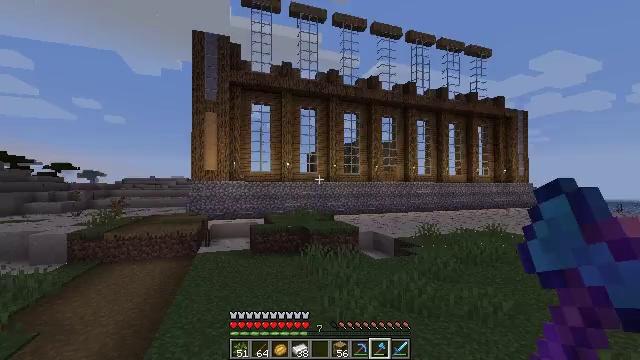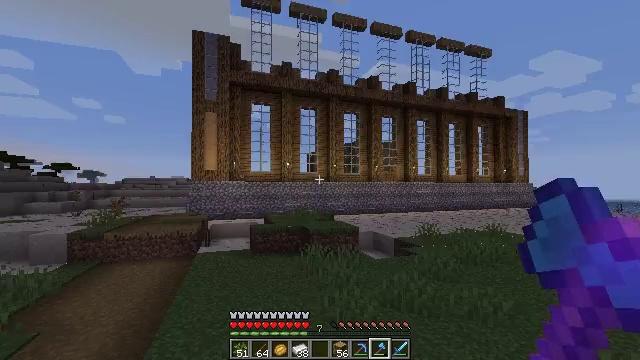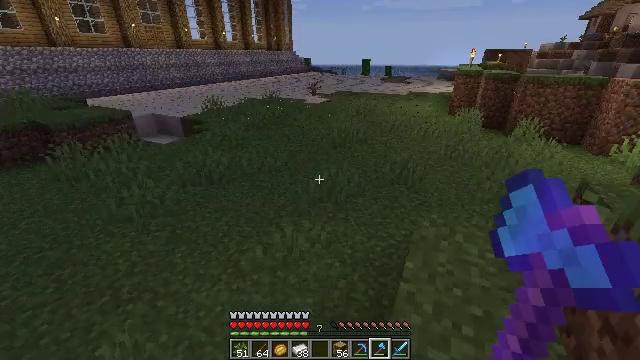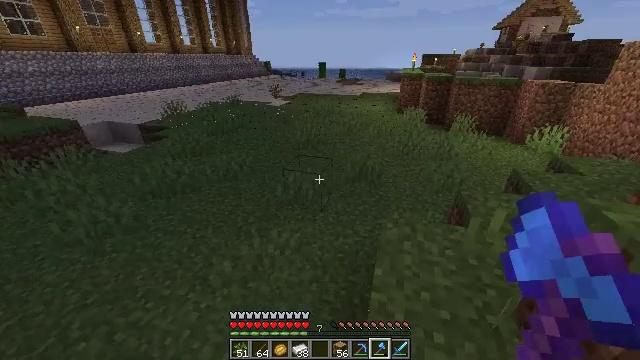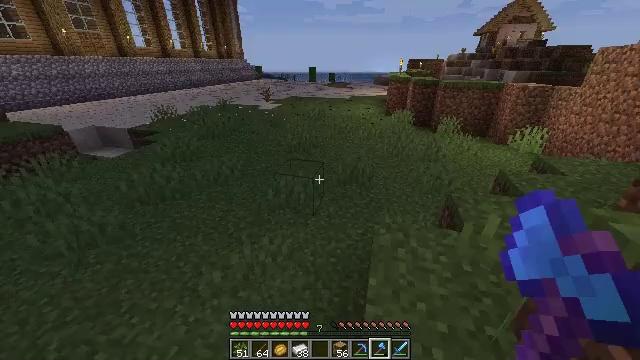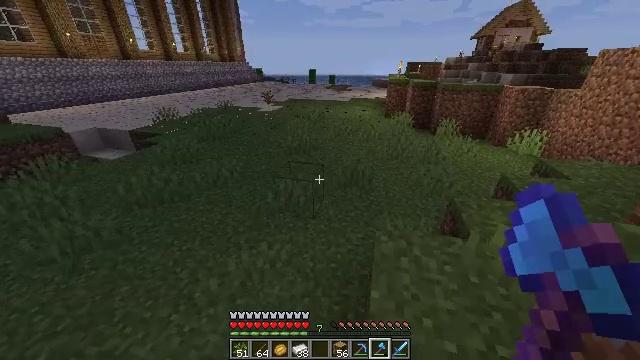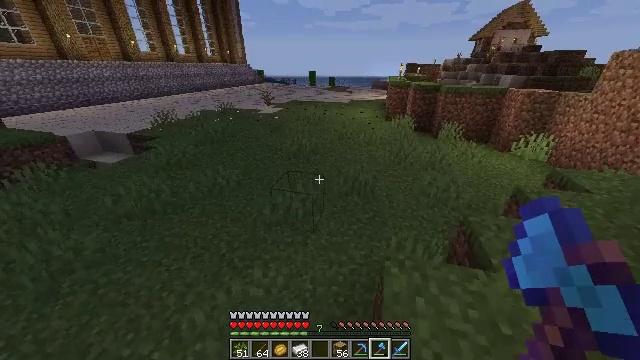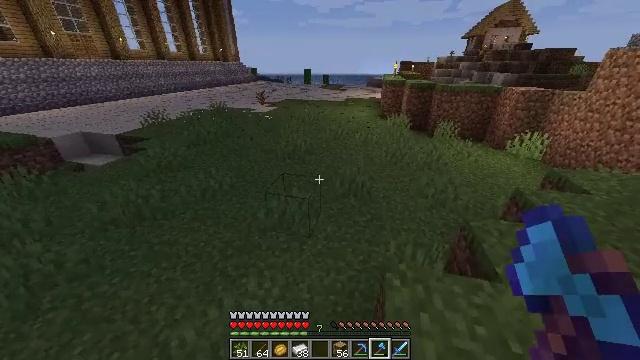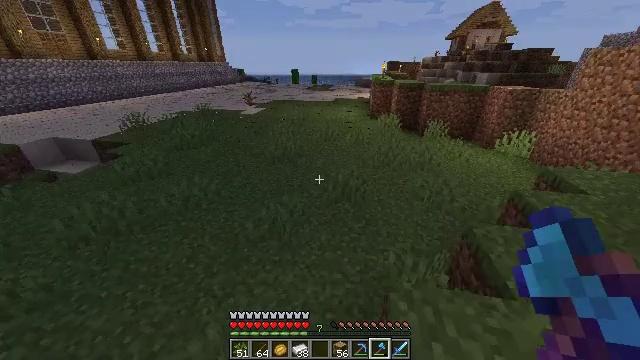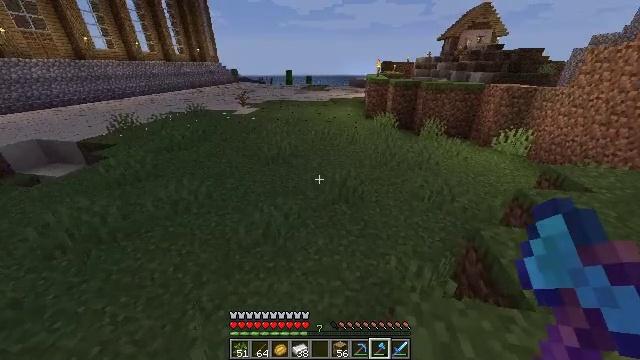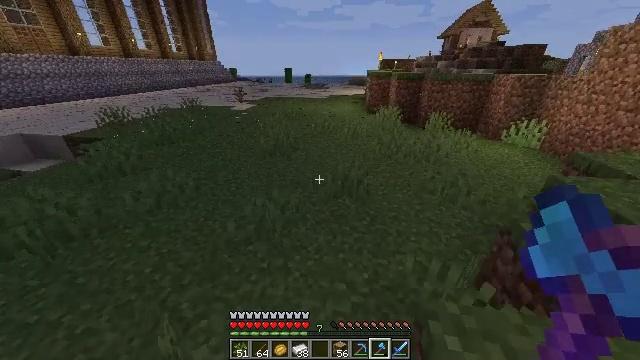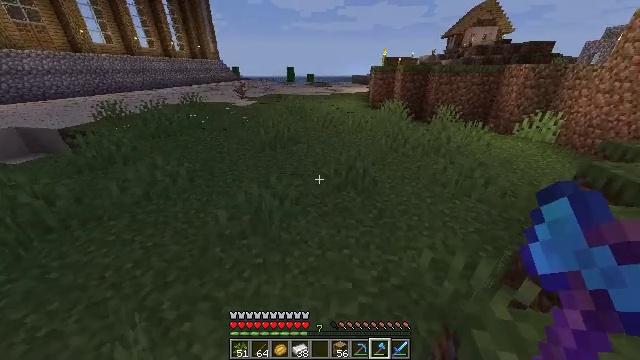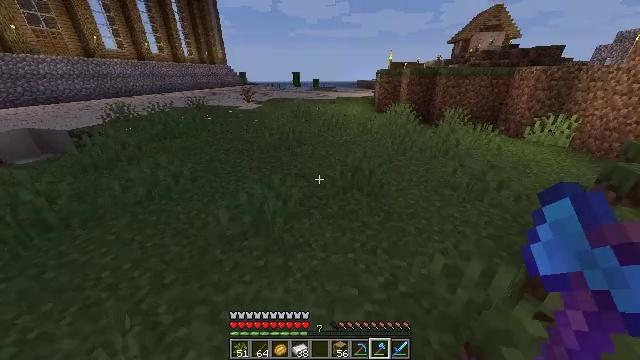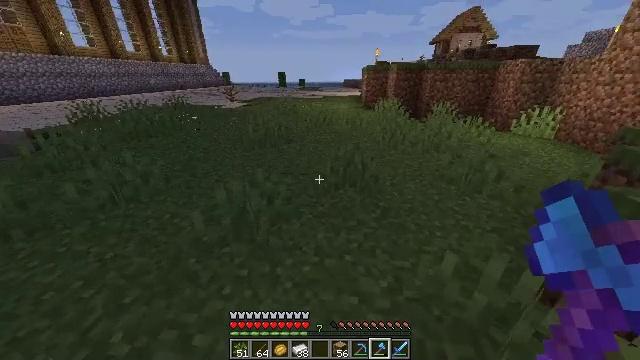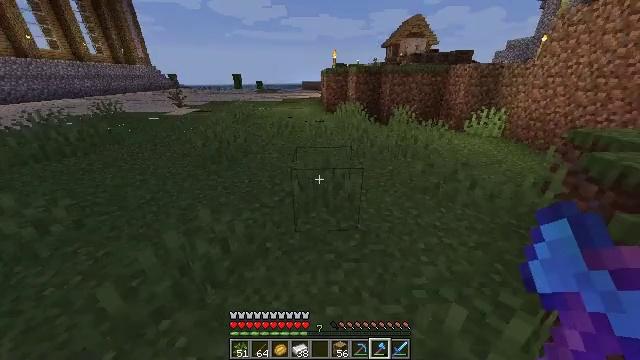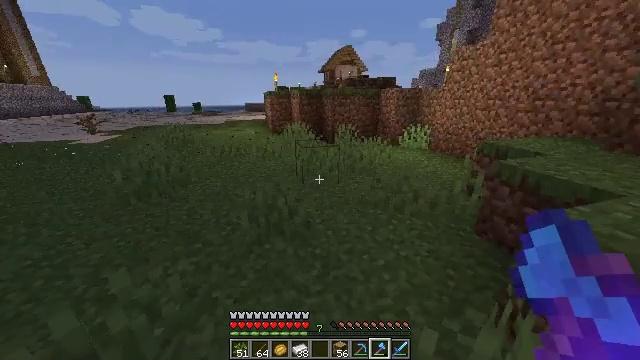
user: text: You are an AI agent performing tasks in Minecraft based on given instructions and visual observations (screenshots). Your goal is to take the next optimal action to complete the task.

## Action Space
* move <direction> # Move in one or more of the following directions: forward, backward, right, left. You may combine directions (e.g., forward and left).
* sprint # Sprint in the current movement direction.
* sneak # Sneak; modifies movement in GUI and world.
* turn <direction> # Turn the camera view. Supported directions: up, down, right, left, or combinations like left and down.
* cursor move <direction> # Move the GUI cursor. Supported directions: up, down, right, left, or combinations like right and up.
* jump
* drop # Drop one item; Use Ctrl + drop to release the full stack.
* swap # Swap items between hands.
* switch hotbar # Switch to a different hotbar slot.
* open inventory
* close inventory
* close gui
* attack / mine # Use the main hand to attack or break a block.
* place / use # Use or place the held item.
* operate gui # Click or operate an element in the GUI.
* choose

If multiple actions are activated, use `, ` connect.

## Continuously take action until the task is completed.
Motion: motion action
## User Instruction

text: Gather polished andesite.
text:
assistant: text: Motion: no_op
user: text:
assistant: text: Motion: move forward, sprint, turn right and down
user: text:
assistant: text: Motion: move forward, sprint, turn right and down
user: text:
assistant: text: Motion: move forward, sprint, turn right
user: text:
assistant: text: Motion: move forward
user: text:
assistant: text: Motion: move forward
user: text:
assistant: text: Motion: move forward, turn right
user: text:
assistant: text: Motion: move forward, turn right
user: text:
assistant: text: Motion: move forward, turn right
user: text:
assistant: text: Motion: move forward
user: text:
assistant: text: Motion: move forward
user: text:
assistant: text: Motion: move forward, sprint, turn left and up
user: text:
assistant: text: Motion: move forward, sprint, turn right
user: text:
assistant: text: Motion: move forward, sprint, turn right
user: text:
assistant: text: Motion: move forward, turn right and up
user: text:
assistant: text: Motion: move forward, turn right and up
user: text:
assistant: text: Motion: move forward, sprint, turn right
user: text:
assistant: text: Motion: move forward, sprint, turn right
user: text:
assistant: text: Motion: move forward, sprint, turn right
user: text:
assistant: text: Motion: move forward, turn left
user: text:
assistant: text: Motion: move forward, turn left and down
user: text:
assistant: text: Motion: move forward, turn left
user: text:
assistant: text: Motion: move forward, sprint, turn left
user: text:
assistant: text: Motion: move forward, sprint, turn left
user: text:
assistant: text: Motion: move forward, sprint, turn left
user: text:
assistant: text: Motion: move forward, sprint, turn left
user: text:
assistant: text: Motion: move forward
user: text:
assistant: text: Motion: move forward
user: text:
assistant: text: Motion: move forward
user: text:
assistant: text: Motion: move forward, turn right and down